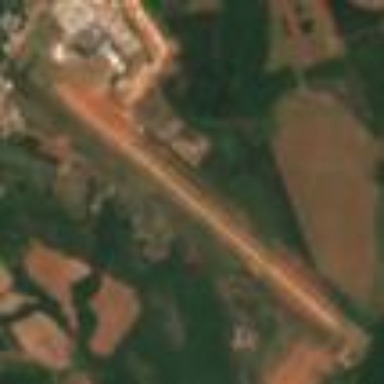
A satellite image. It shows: Airfield categorized as aerodrome.